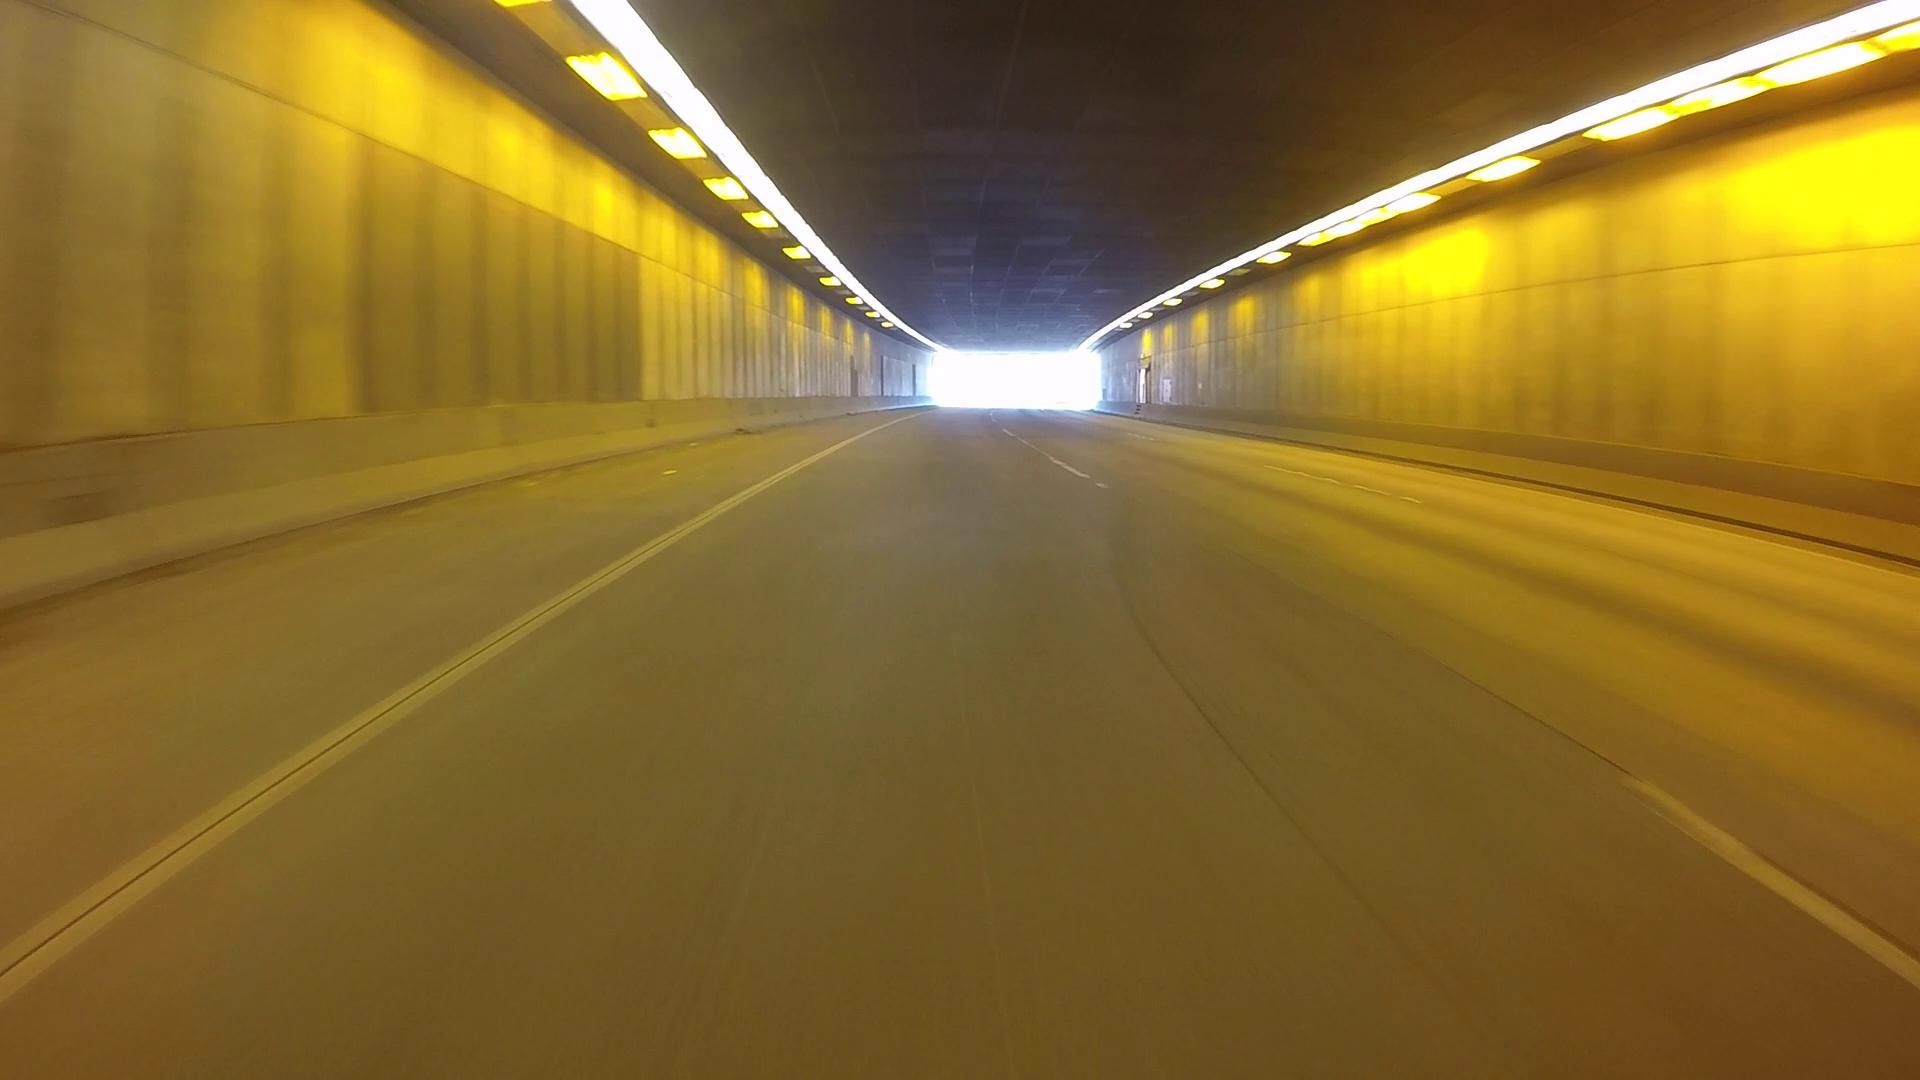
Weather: clear
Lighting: night
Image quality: slightly poor
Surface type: driving surface
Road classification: cycleway
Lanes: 3
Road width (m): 2.0
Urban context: low density rural
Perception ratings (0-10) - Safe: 2.7, Lively: 0.64, Beautiful: 4.15, Boring: 9.56, Depressing: 6.96, Wealthy: 3.73